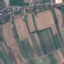
Label: PermanentCrop